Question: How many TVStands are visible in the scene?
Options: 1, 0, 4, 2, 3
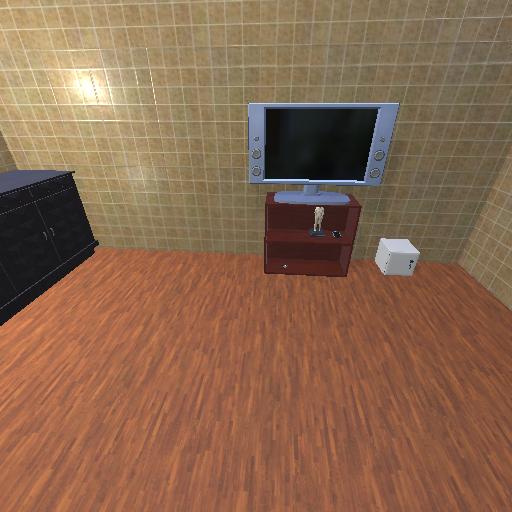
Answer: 1